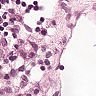
Metastatic tissue present: yes